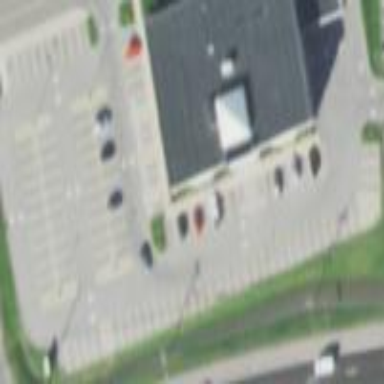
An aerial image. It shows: Parking area with surface.